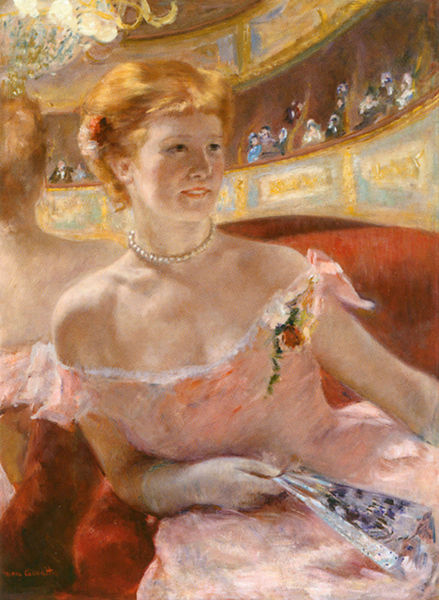
Titel: Frau mit Perlenkette in einer Loge
Künstler: Mary Cassatt
Institution: Philadelphia, Museum of Art
Schlagwörter: gemälde, kopf, impressionismus, menschen, mädchen, ausschnitt, blume, blumen, frau, haar, handschuh, handschuhe, kleid, lampe, lampen, licht, renoir, rücken, blick, blüten, rose, rot, fächer, malerei, blond, gesicht, hals, portrait, porträt, signatur, spiegel, gold, haare, sessel, musik, oper, orchester, theater, dekolletee, perle, perlen, rosa, schultern, lächeln, sitz, kette, empore, loge, rang, monet, kronleuchter, leuchter, lüster, geländer, oberkörper, perlenkette, halskette, fecher, logen, pink, rothaarig, gallerie, blod, luster, aussschnitt, fraz, kkleid, handschu, bouqet, renaoir